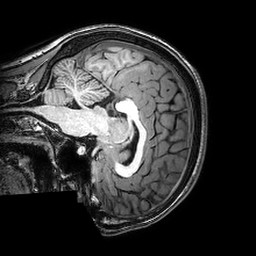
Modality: T1w
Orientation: sagittal
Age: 23
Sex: female
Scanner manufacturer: philips
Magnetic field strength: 3 T
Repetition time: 0.00827 s
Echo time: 0.0038 s